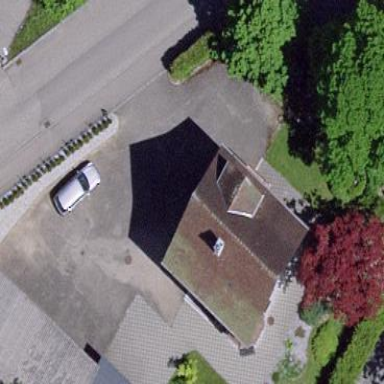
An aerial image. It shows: Gabled building.